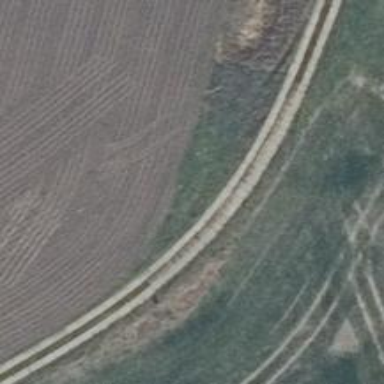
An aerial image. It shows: Concrete track with grade 2 tracktype.